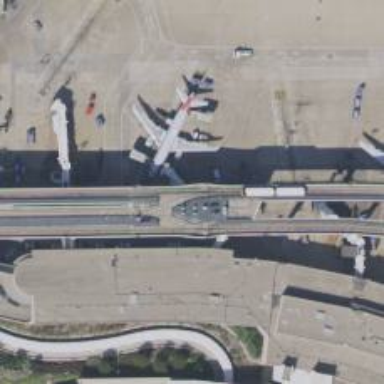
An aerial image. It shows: Monorail railway bridge.